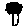
Label: tree